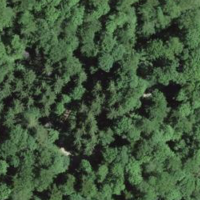
EUNIS habitat code: 44
Species observed at this site:
Mercurialis perennis